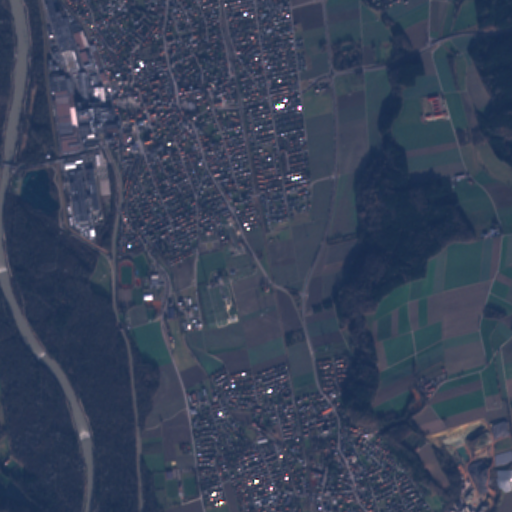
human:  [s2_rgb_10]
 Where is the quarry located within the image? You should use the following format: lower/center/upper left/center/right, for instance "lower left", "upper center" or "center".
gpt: The quarry is located in the lower right of the image.
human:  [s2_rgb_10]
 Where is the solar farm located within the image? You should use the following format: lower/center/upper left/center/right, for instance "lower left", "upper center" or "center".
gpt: The solar farm is located in the lower right of the image.
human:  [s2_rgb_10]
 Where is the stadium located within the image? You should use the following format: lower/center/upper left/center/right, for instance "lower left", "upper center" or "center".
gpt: The stadium is located in the center left of the image.
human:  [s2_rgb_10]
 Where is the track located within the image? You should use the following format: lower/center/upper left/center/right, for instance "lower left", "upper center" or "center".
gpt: The track is located in the center left of the image.
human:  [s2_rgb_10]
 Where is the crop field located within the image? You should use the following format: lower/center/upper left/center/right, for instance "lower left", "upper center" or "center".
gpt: There is no crop field in the image.